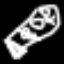
Label: octagon